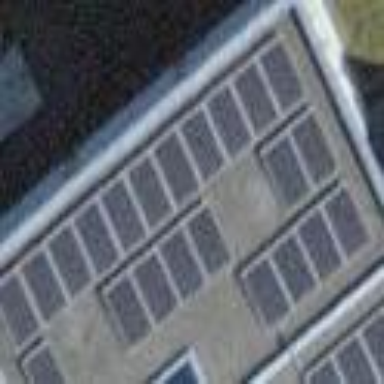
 consisting of solar photovoltaic panels."